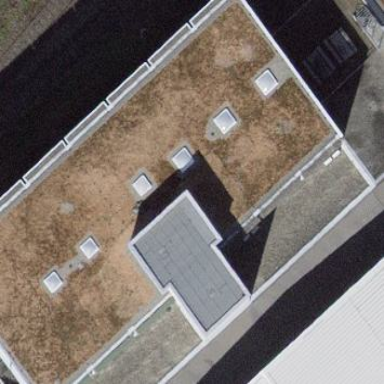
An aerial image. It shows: Building with flat roof.